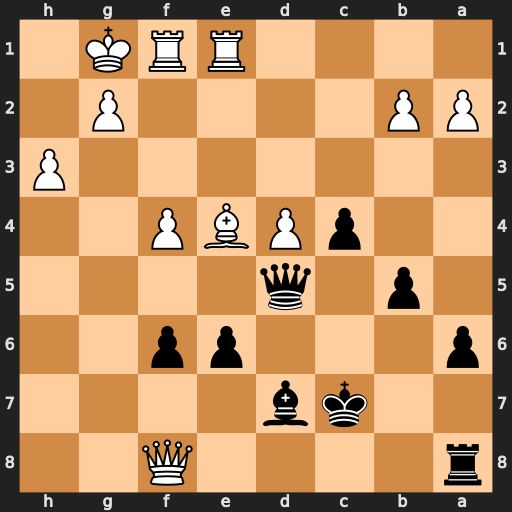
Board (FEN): r4Q2/2kb4/p3pp2/1p1q4/2pPBP2/7P/PP4P1/4RRK1
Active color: b
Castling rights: -
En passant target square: -
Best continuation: Qxd4+ Rf2 Rxf8